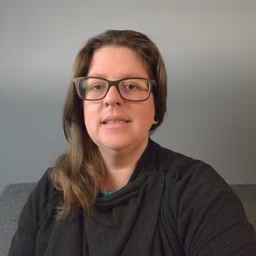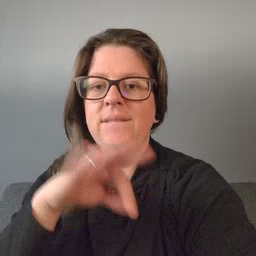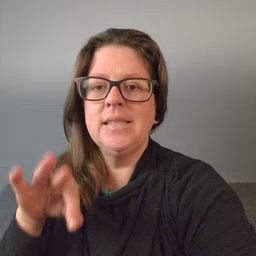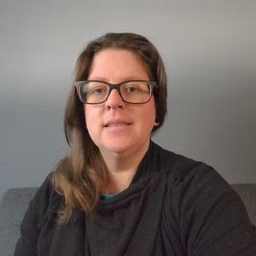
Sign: feet